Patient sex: F
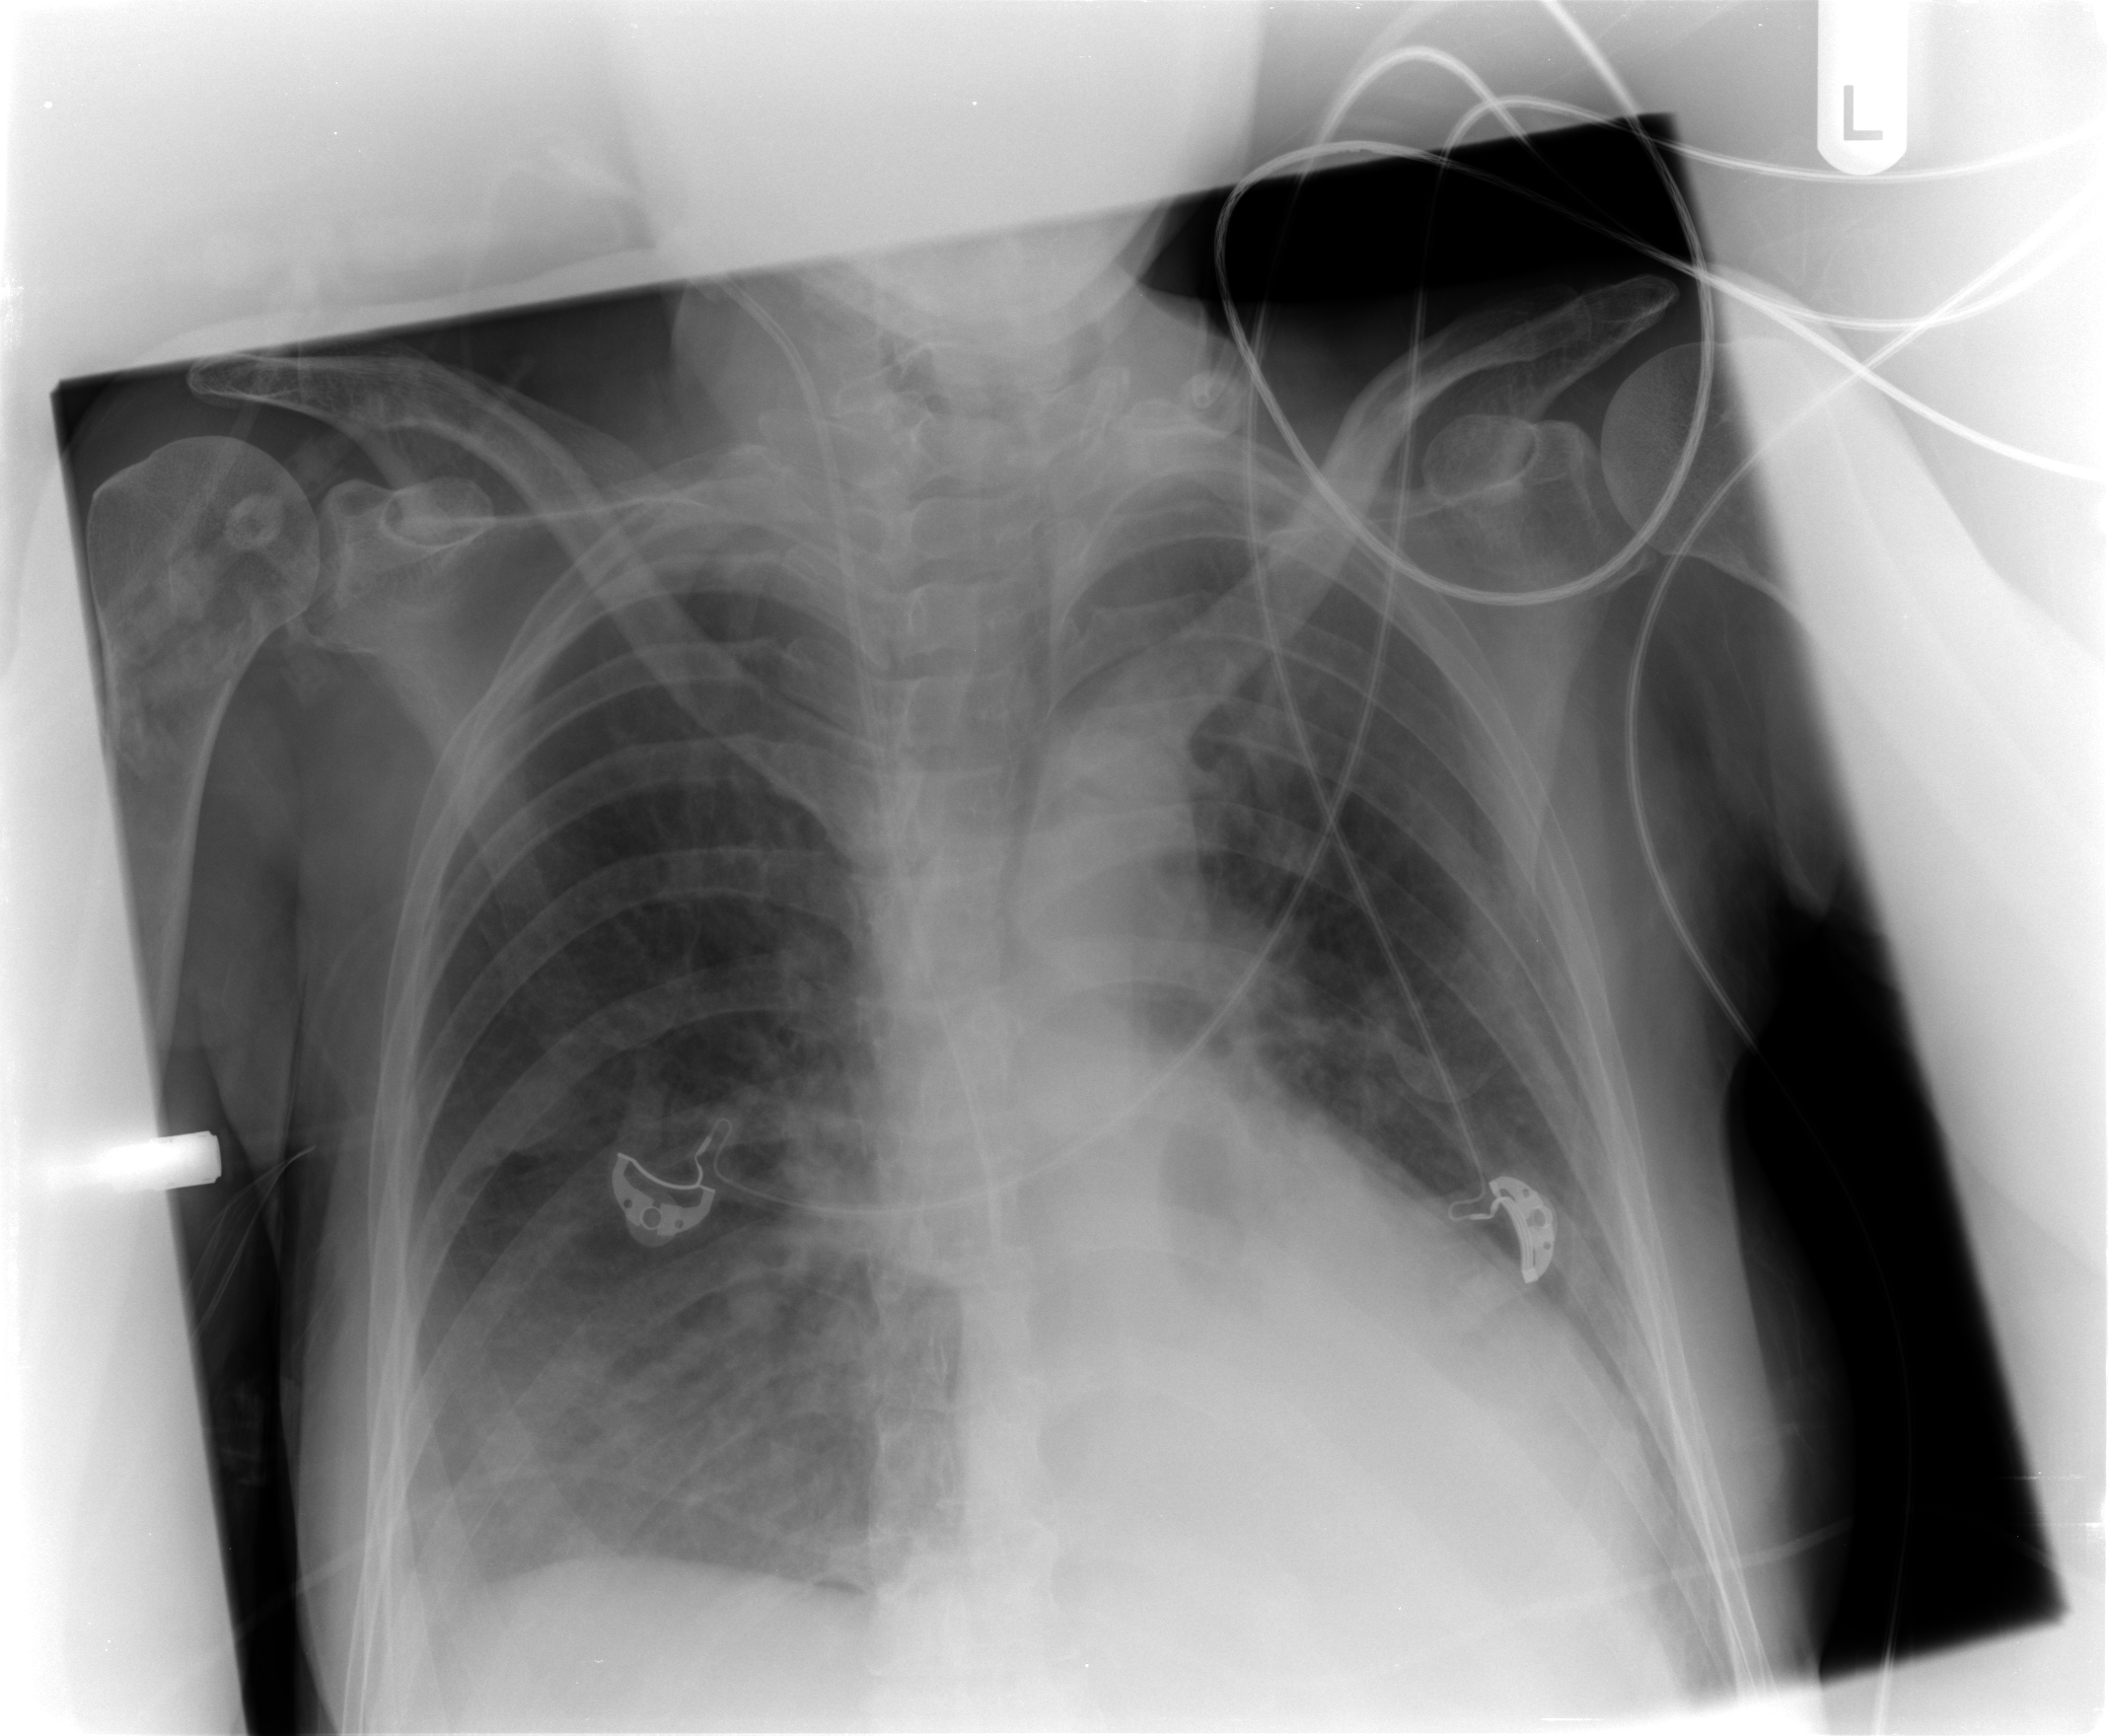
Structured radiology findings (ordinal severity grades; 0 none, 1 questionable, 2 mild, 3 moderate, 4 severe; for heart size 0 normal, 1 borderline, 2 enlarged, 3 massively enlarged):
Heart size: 2
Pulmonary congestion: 1
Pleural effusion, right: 1
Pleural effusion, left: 1
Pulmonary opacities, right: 0
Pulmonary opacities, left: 0
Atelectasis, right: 0
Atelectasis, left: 0